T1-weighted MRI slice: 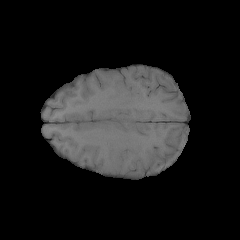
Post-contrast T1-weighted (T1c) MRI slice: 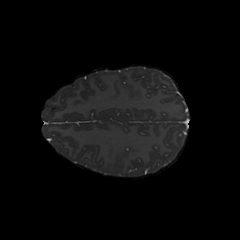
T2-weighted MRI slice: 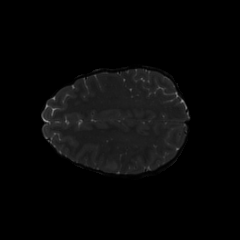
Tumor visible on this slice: no